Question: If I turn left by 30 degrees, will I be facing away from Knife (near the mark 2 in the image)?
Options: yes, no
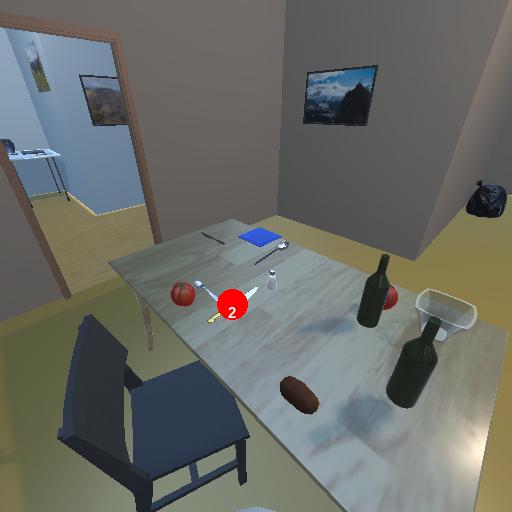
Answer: yes